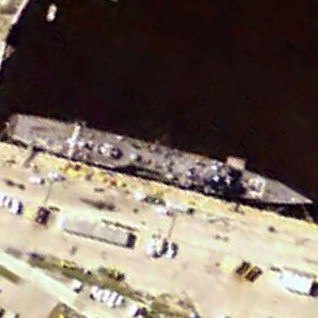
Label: cruiser